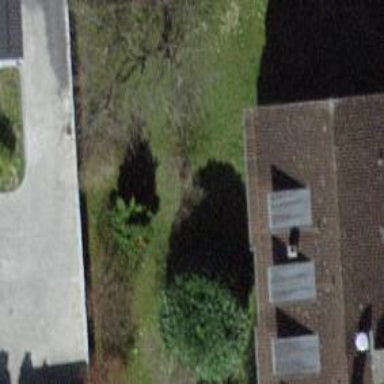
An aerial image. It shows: Urban tree with needleleaved evergreen leaves.